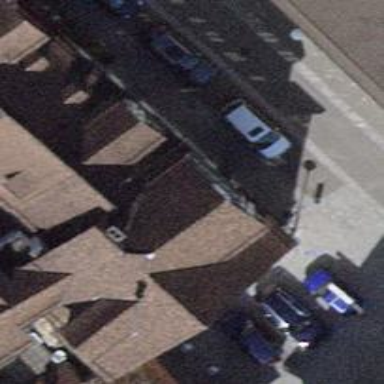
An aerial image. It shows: Café.